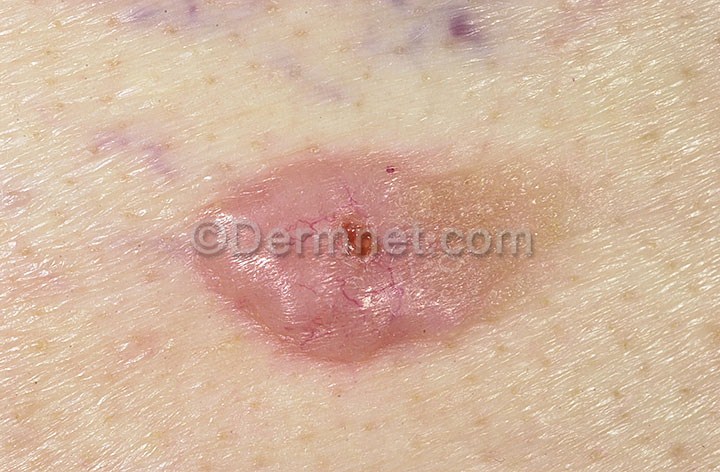
Disease: Actinic Keratosis Basal Cell Carcinoma and other Malignant Lesions